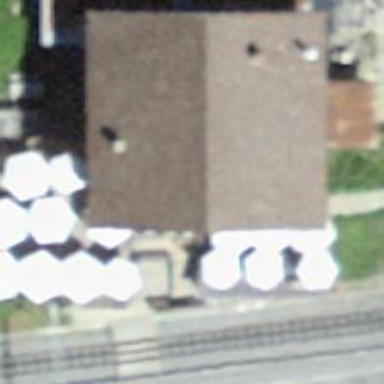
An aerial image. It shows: Restaurant.